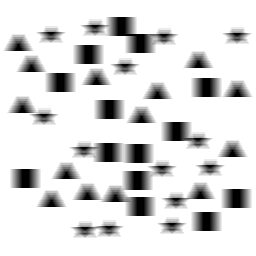
Squares: 14
Triangles: 14
Stars: 14
Total shapes: 42